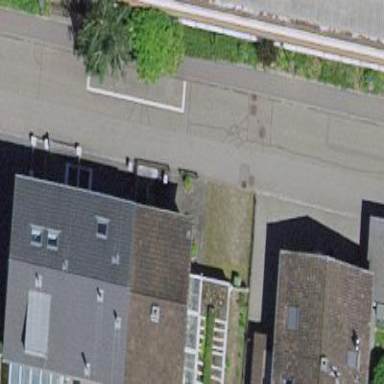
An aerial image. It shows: Simple house.